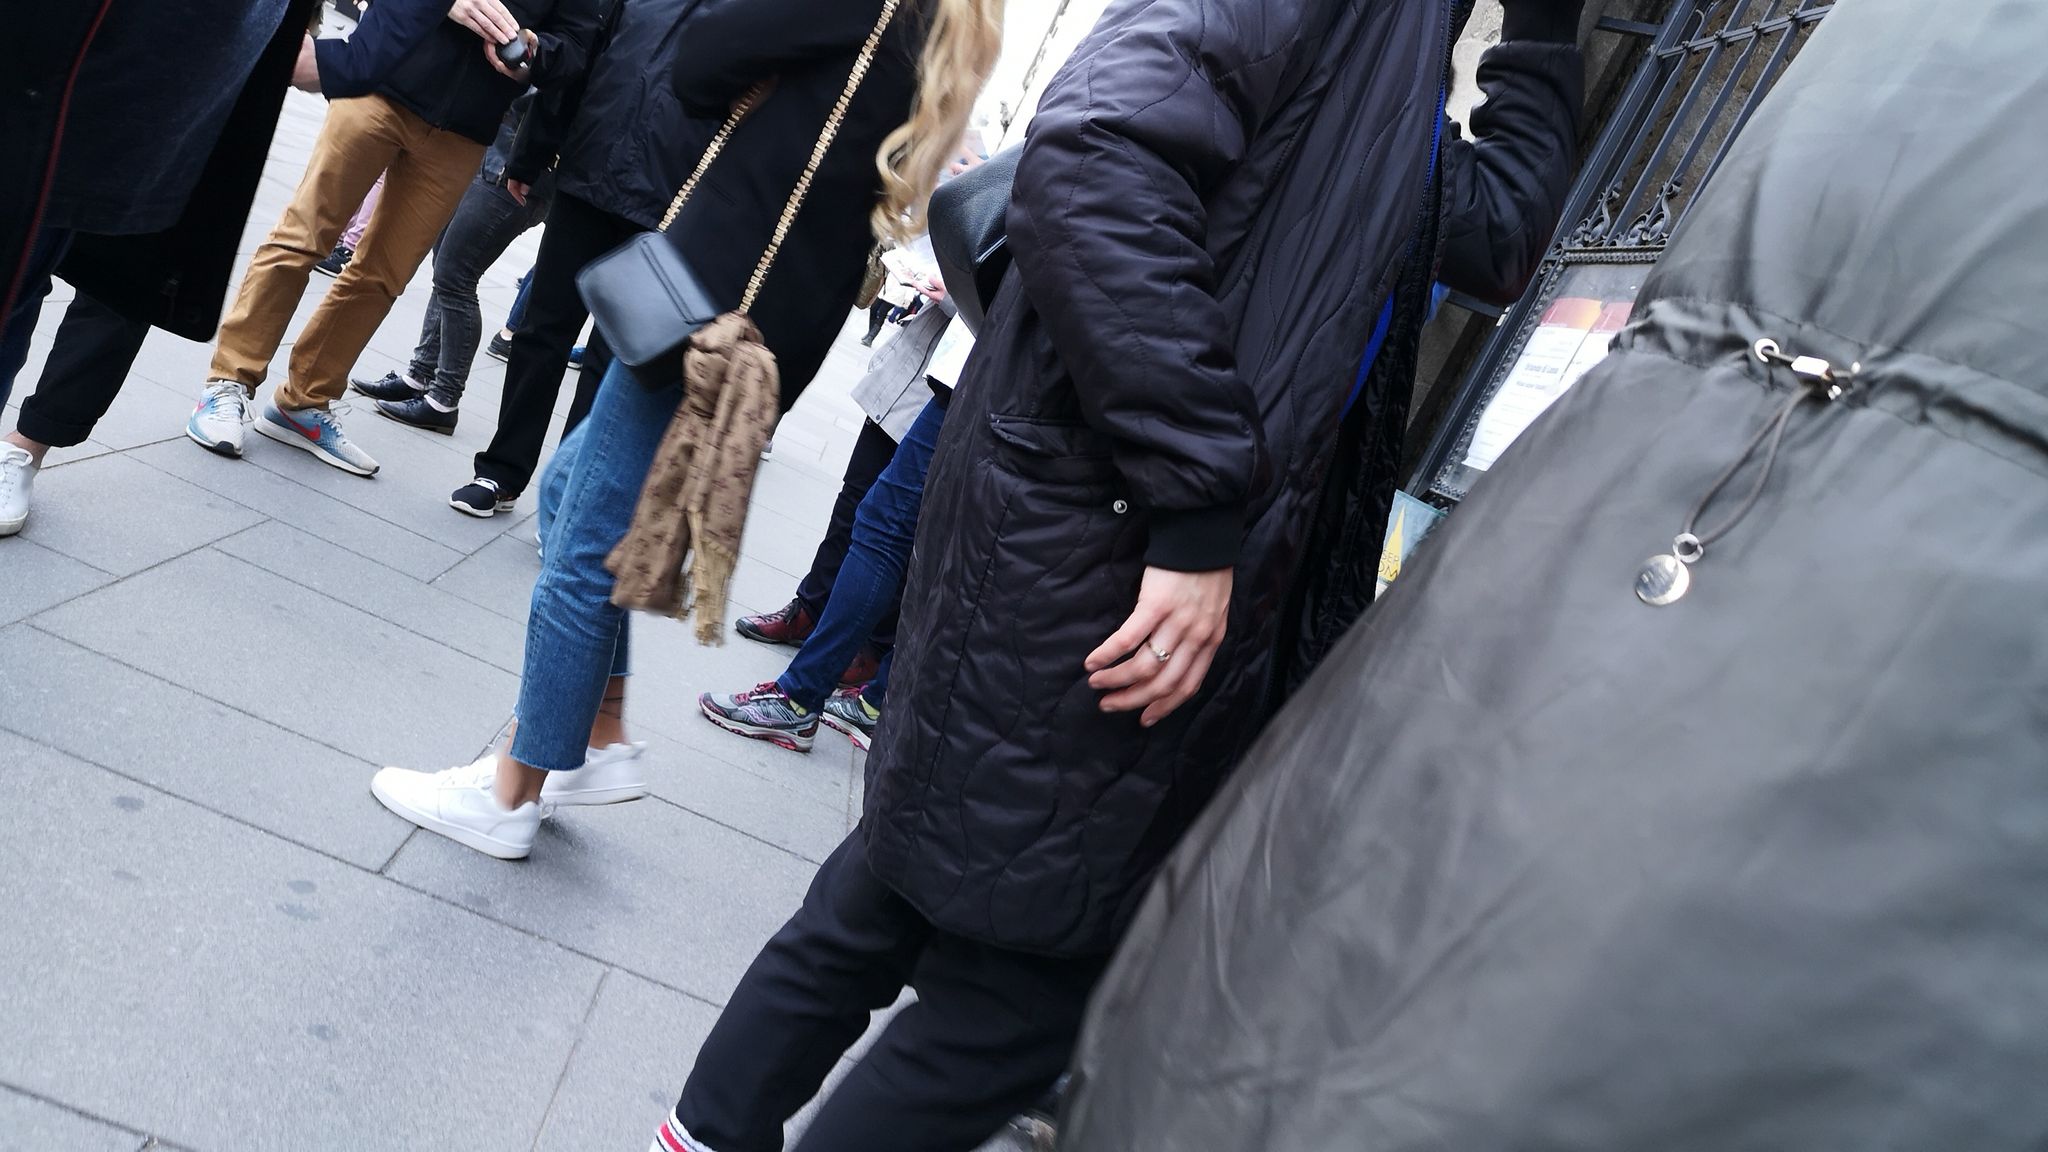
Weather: clear
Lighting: day
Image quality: good
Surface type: walking surface
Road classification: living_street, pedestrian
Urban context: urban centre
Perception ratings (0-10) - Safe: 1.61, Lively: 4.88, Beautiful: 4, Boring: 8.27, Depressing: 5.38, Wealthy: 5.39